Field crop: maize
Growth stage: 2
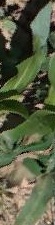
Species: maize